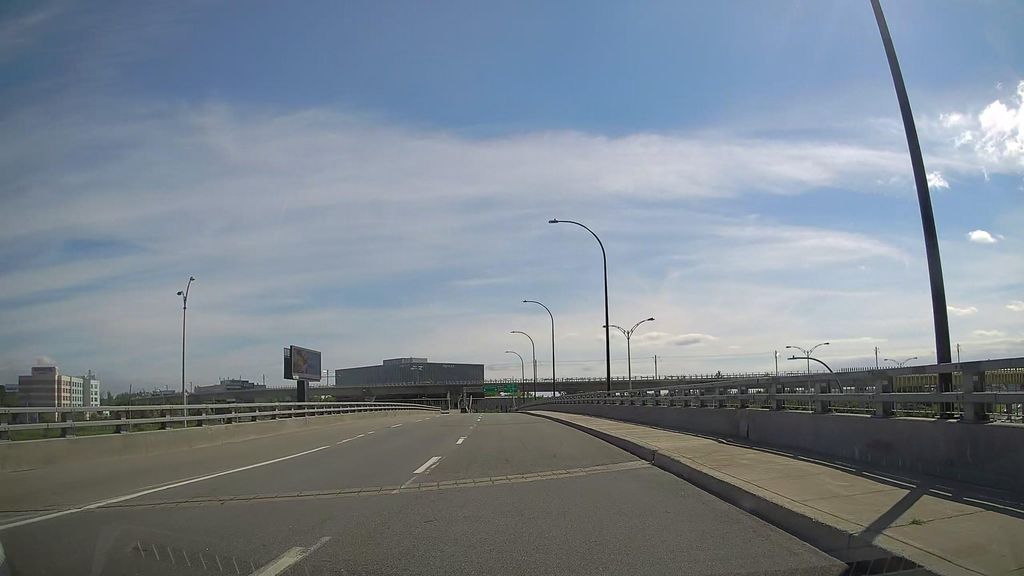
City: montreal